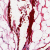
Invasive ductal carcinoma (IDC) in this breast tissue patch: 0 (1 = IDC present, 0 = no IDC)